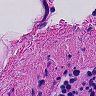
Metastatic tissue present: no